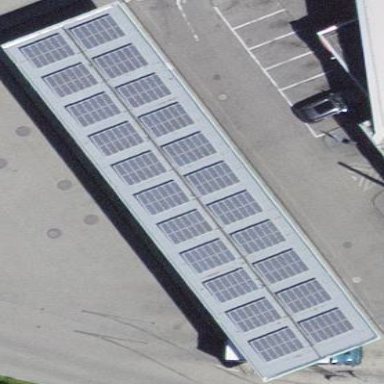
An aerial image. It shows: View of roof of building.